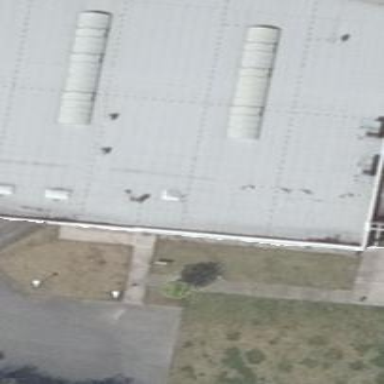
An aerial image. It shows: Commercial building.